Aerial crown-view tile of a tropical tree (Barro Colorado Island, Panama), acquired 20240813:
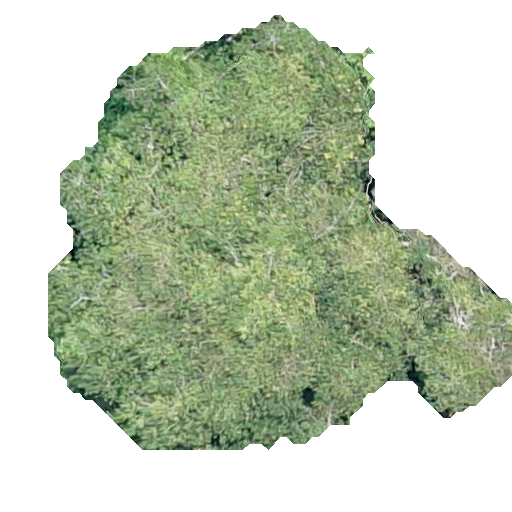
Species: Virola surinamensis
GBIF accepted scientific name: Virola surinamensis
Crown area: 205.287 m²